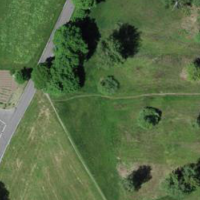
EUNIS habitat code: 16
Species observed at this site:
Lysimachia vulgaris